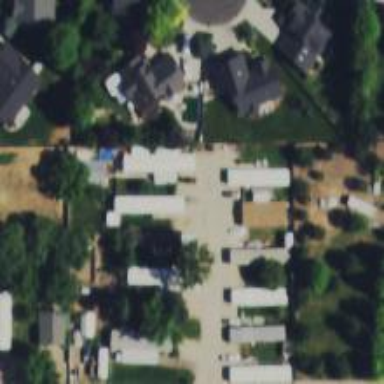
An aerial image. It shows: Residential area known as trailer park.